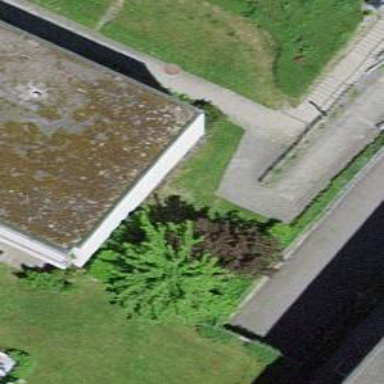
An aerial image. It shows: Parking entrance.